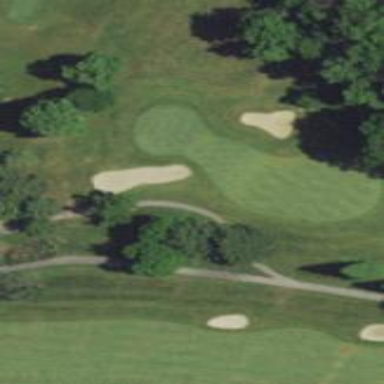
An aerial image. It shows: Golf fairway surrounded by grass.